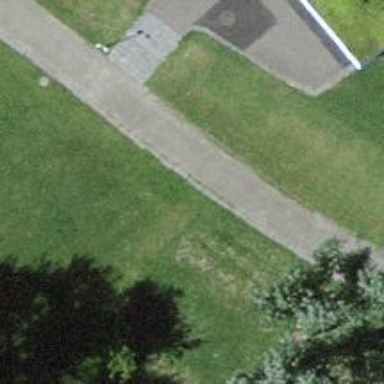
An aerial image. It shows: Set of steps made of paving stones.